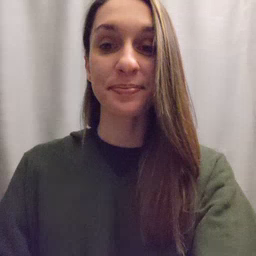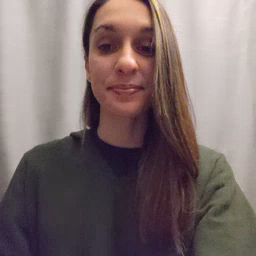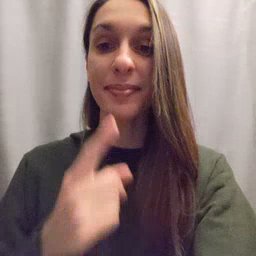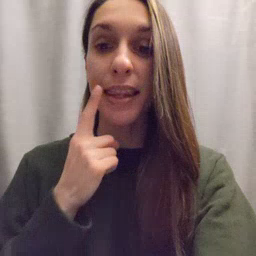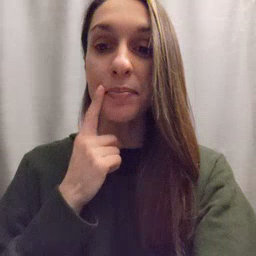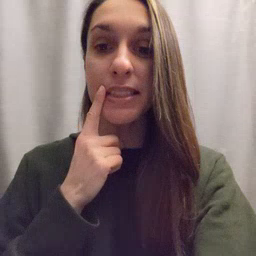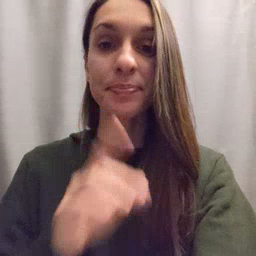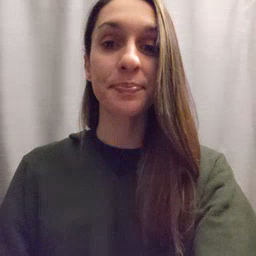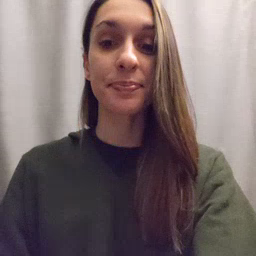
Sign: lips